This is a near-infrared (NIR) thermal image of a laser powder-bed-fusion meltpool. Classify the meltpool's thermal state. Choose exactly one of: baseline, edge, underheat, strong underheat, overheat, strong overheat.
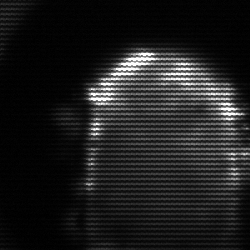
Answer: baseline